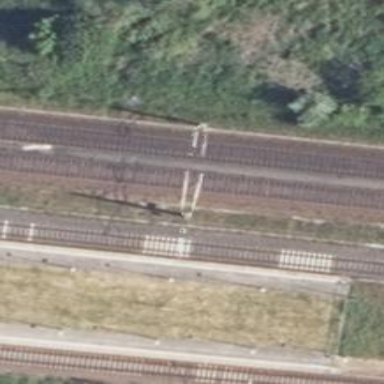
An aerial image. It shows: Railway milestone with catenary mast.